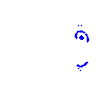
Particle: pion